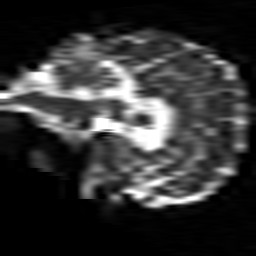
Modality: ADC
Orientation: sagittal
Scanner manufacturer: siemens
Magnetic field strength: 1.5 T
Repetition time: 8.1 s
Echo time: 0.119 s